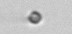
Label: nanoplankton_mix